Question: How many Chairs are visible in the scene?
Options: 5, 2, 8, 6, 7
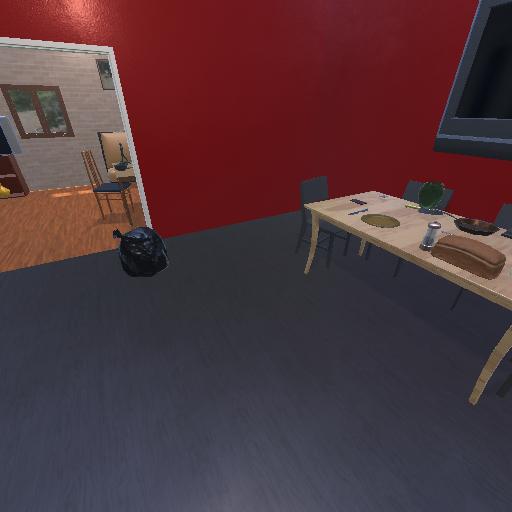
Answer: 5